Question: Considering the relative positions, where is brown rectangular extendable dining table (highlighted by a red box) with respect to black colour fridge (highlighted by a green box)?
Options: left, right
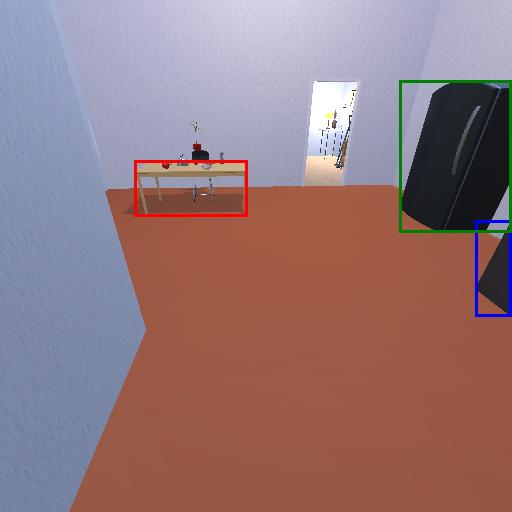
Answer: left